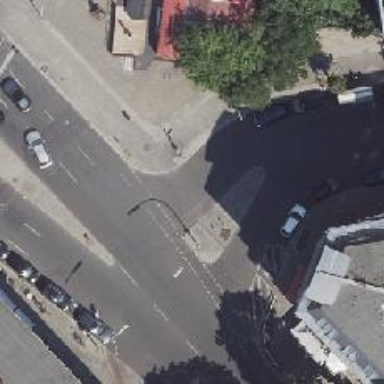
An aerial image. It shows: Asphalt footway with unmarked crossing.